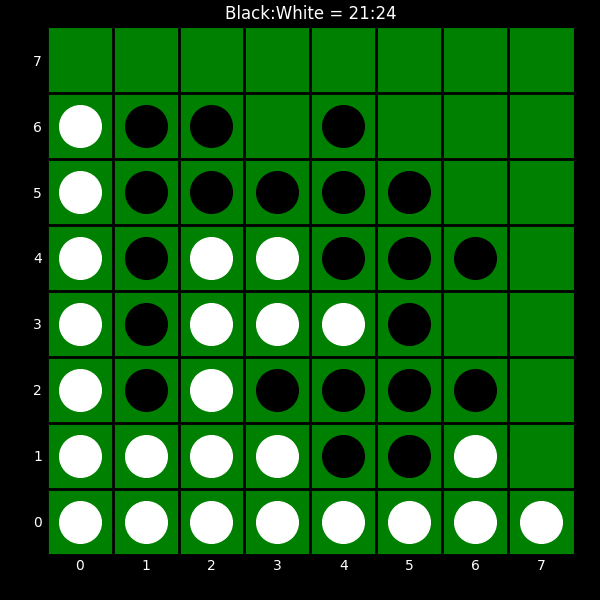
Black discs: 21
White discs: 24